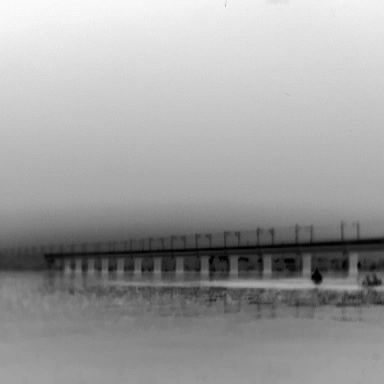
There is a canoe in the infrared image.